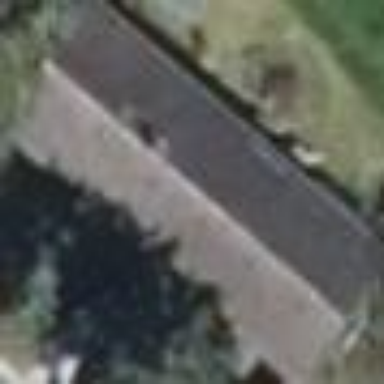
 oriented along the structure. The roof is painted grey."